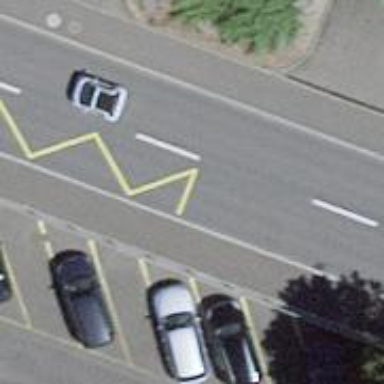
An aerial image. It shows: Bus stop equipped with public transport stop position.